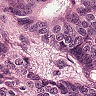
Metastatic tissue present: yes